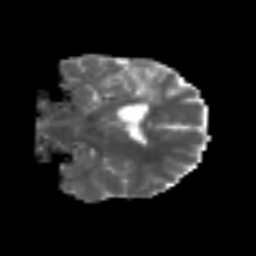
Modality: MD
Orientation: coronal
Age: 69
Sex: female
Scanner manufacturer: siemens
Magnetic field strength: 3 T
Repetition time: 5.6 s
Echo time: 0.082 s